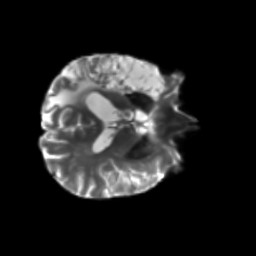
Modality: T2w
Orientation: axial
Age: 56
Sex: male
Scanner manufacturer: siemens
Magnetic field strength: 3 T
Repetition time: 5.25 s
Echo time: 0.08 s